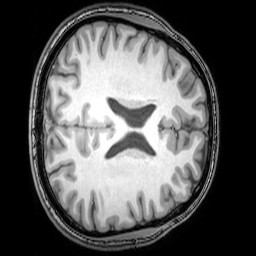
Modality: T1w
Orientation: axial
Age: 26
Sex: male
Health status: healthy
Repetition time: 0.081 s
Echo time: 0.037 s